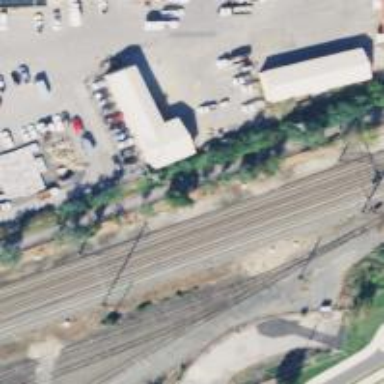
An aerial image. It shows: Railway track with contact line for electrification.